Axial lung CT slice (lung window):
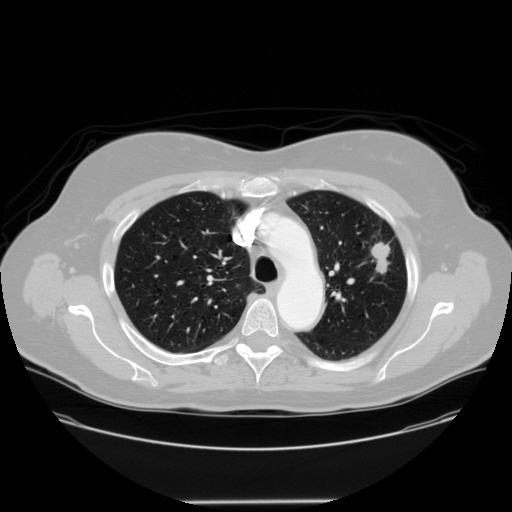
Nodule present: yes
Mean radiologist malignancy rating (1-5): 4.75